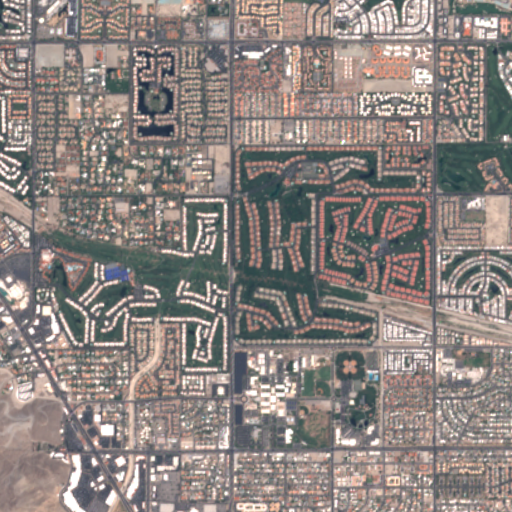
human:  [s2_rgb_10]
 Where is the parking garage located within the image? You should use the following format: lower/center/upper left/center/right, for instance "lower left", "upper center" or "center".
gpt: The parking garage is located in the lower left of the image.
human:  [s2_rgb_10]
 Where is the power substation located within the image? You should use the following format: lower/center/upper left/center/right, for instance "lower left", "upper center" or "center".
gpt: The power substation is located in the center of the image.
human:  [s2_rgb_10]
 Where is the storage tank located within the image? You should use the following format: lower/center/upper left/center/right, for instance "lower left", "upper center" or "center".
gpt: The storage tank is located in the lower center of the image.
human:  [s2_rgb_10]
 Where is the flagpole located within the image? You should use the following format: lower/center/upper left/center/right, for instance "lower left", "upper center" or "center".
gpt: The flagpole is located in the center left of the image.
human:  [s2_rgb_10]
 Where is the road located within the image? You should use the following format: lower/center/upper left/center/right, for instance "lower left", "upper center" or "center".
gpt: There is no road in the image.